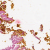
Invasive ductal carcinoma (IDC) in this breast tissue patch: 0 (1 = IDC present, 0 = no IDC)